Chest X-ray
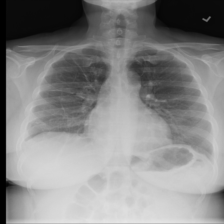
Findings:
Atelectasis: negative
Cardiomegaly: negative
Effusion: negative
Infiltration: negative
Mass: negative
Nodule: positive
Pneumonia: negative
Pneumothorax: negative
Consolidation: negative
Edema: negative
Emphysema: negative
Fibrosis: negative
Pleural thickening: negative
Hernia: negative